Question: I'm trying to make a dropdown menu to show the previously hidden elements on a mobile unit (i.e. smartphone). Currently I'm having problems with the child elements of my dropdown menu spawning to the right of its parent element. I have attached an image to illustrate this behaviour. I would very much like to get these child elements to spawn to the left instead, so that they do not increase the size of the viewport on a smartphone or other mobile device. Is anyone able to assist me in this matter?

This is my HTML code with some Razor code:
'''
<nav>
<ul>
<li class="@(controllerName == "Home" && actionName == "Index"?" CurrentActiveLink":"")">@Html.ActionLink("Hjem", "Index", "Home")</li>
<li class="@(controllerName == "Home" && actionName =="Tickets"?" CurrentActiveLink":"")">@Html.ActionLink("Billetter", "Tickets", "Home")</li>
<li class="no-portrait yes-landscape@(controllerName =="Activities" && actionName == "Index"?" CurrentActiveLink":"")">@Html.ActionLink("Aktiviteter", "Index", "Activities")</li>
<li class="@(controllerName == "Home" && actionName =="InfoAndFAQ"?"CurrentActiveLink":"")">@Html.ActionLink("Info og FAQ", "InfoAndFAQ", "Home")</li>
<li class="no-portrait @(controllerName == "Home" && actionName == "Parents"?"CurrentActiveLink":"")">@Html.ActionLink("Til de foresatte", "Parents", "Home")</li>
<li class="no-portrait"><a href="http://banzaicon.net/forum">Forum</a></li>
<li class="no-portrait@(controllerName == "Home" && actionName =="ContactUs"?" CurrentActiveLink":"")">@Html.ActionLink("Kontakt arrangorene", "Contact", "Home")</li>
<li class="only-mobile"><a href="#">&gt;</a>
<ul>
<li>@Html.ActionLink("Til de foresatte", "Parents", "Home")</li>
<li><a href="http://banzaicon.net/forum">Forum</a></li>
<li>@Html.ActionLink("Kontakt arrangorene", "Contact", "Home")</li>
</ul>
</li>
</ul>
'''
And this is my CSS code:
'''
nav
{
width:100%;
text-align:right;
margin-bottom:2px;
}
nav ul
{
margin:0;
padding:0;
}
nav ul li
{
list-style-type:none;
display:inline-block;
border-top-left-radius:5px;
border-top-right-radius:5px;
background-color:#CCC;
padding:10px;
font-size:16px;
font-weight:bold;
position:relative;
}
nav ul li:hover, nav ul li.CurrentActiveLink
{
background-color:White;
}
nav a, nav a:visited
{
color:Blue;
text-decoration:none;
}
nav ul li:hover ul
{
display:block;
position:absolute;
}
nav ul li ul li
{
display:block;
float:none;
left:0;
}
nav ul li ul a, nav ul li ul a:visited
{
white-space:nowrap;
}
nav ul li ul
{
display:none;
margin:none;
padding:none;
}
'''
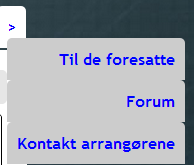
Answer: daniel's answer nudged my mind in the right direction and this snippet solved it:
'''
nav ul li:hover ul
{
display:block;
position:absolute;
right:15%; /* <-- This line right here did the trick! */
}
'''